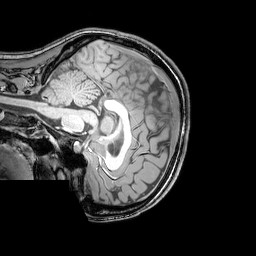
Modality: T1w
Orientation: sagittal
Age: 23
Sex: female
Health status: healthy
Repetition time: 0.081 s
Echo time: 0.037 s